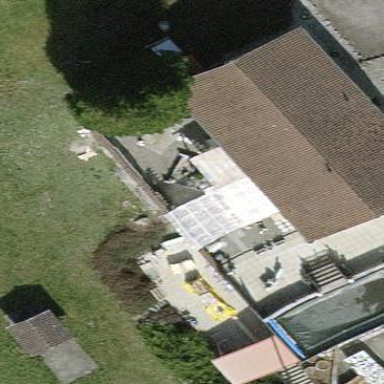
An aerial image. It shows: Simple house.